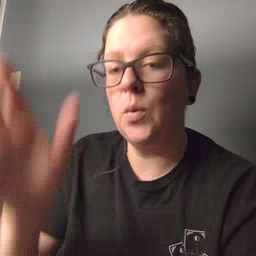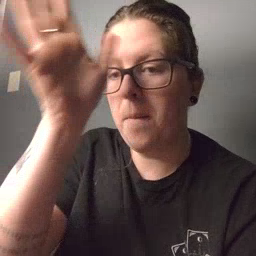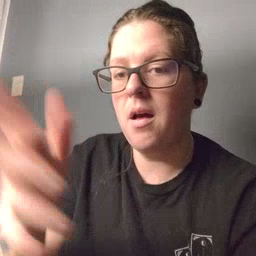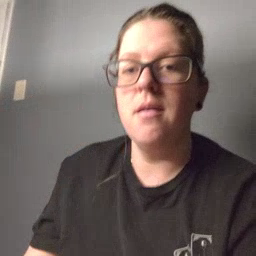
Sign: grandpa